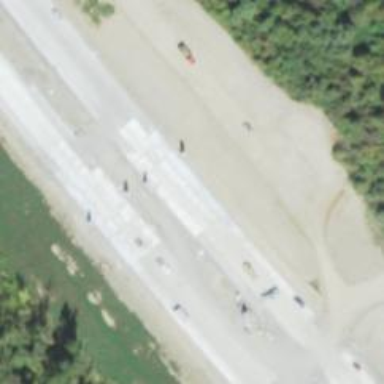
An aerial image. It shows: Toll gantry on the road.